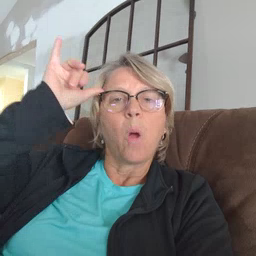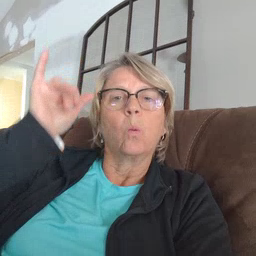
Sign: cow